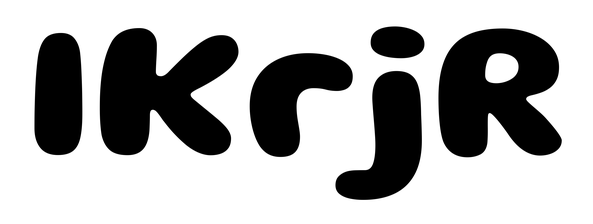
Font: Gluten_Bold